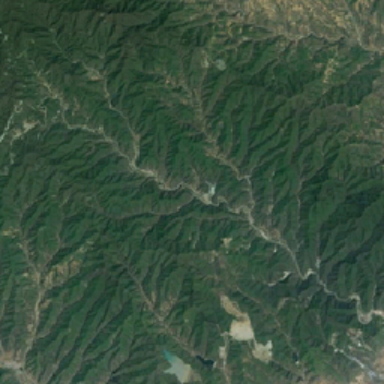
Terrace is very beautiful .